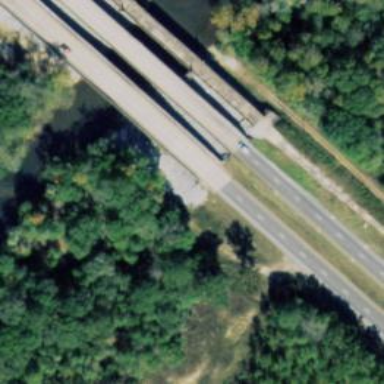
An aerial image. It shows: Bridge on trunk highway that is expressway with dual carriageway.